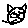
Label: cat